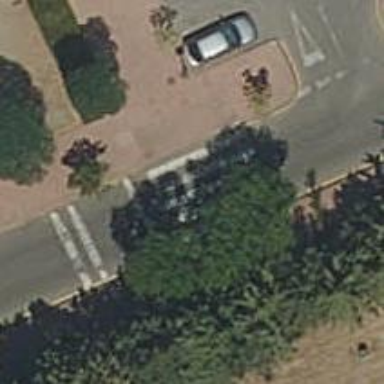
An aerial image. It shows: Uncontrolled zebra crossing on the road.